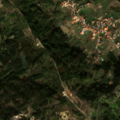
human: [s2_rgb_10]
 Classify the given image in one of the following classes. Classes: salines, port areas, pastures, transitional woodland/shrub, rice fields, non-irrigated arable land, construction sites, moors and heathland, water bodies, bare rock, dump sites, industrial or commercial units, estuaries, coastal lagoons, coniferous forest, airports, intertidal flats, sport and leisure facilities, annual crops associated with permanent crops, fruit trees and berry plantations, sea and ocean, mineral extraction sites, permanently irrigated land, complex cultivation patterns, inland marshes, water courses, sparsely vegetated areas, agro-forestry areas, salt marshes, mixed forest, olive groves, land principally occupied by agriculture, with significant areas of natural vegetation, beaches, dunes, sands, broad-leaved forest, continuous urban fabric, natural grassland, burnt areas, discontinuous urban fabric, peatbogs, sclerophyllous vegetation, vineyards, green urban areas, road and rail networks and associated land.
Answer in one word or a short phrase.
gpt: discontinuous urban fabric, olive groves, complex cultivation patterns, land principally occupied by agriculture, with significant areas of natural vegetation, mixed forest, transitional woodland/shrub